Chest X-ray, PA view. Patient: 19 years old, sex M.
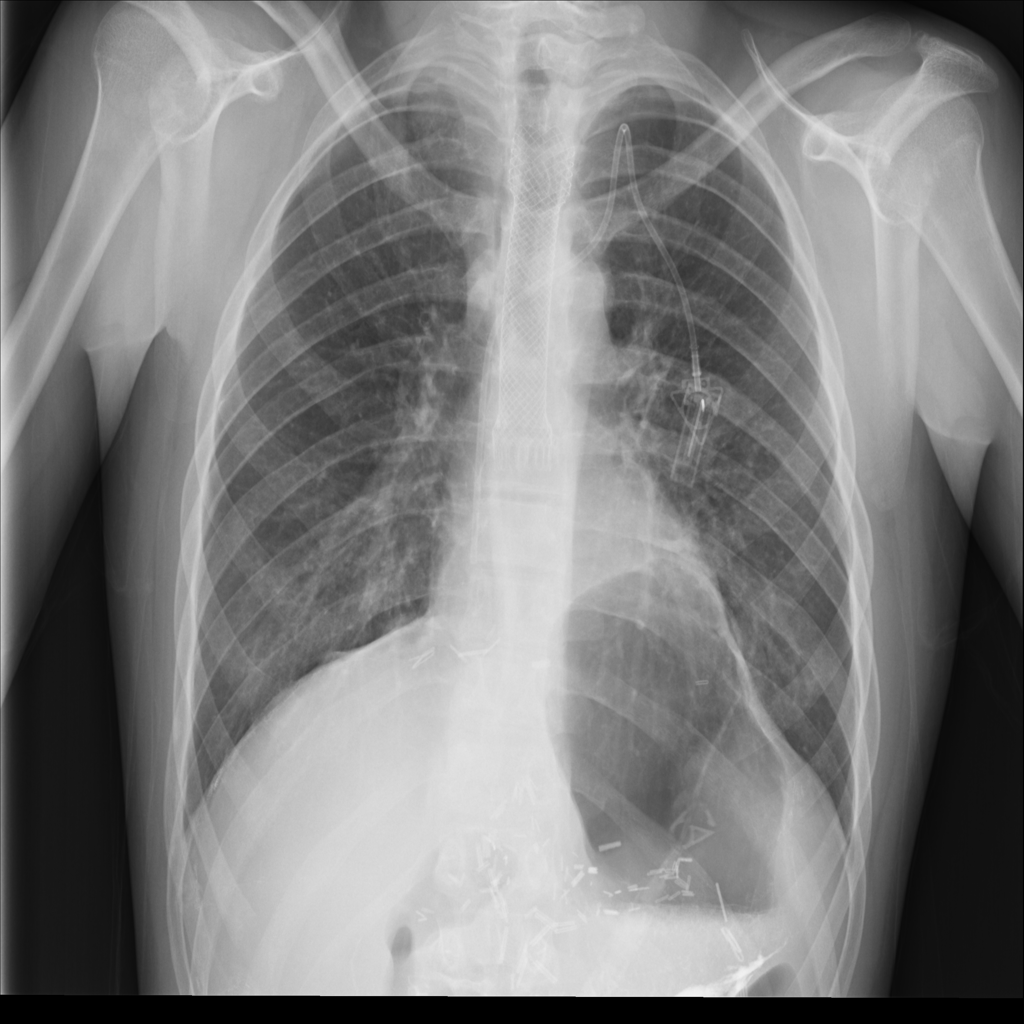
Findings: Infiltration